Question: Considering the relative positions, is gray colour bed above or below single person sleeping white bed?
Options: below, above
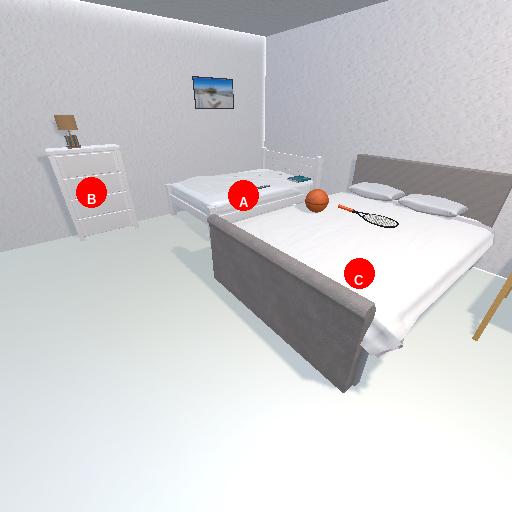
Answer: below